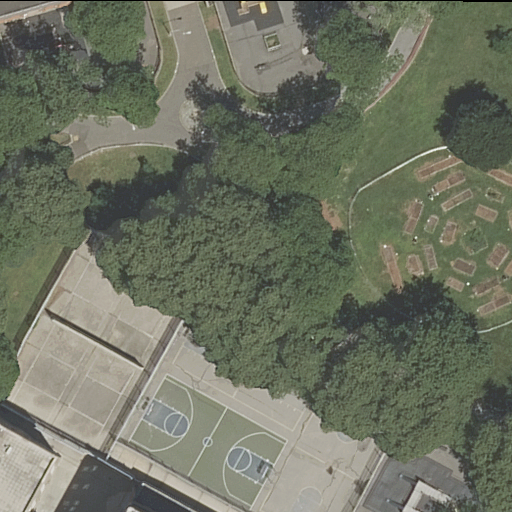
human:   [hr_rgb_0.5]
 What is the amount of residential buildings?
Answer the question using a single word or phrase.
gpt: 2

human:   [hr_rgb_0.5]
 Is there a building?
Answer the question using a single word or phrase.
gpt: yes

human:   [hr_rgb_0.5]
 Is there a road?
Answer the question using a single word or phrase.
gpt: yes

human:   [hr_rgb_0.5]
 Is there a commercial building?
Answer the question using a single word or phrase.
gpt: no

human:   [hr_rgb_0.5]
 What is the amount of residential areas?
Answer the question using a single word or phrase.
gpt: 1

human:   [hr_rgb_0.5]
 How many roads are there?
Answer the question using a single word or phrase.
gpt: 3

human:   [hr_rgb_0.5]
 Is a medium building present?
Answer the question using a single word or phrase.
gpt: yes

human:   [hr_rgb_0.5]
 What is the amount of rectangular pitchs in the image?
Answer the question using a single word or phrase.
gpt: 1

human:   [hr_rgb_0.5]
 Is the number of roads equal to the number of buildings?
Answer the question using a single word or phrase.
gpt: no

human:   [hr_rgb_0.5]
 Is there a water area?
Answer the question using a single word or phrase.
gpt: no

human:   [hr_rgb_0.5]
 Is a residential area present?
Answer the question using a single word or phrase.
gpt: yes

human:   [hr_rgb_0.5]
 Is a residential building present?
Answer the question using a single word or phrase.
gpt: yes

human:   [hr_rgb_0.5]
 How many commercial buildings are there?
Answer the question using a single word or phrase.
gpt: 0

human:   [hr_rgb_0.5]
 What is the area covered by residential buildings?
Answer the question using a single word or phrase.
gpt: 179m2

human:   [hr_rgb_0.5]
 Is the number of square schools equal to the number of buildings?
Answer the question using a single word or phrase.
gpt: no

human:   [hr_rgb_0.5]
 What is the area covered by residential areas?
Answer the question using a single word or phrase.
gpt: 6892m2

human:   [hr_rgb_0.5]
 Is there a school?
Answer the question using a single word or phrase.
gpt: yes

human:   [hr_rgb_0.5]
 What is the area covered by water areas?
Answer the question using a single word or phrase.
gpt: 0m2

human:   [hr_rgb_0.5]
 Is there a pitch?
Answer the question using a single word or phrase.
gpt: yes

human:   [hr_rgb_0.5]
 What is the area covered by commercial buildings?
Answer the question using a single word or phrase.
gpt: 0m2

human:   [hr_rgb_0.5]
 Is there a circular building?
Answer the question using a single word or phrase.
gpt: no

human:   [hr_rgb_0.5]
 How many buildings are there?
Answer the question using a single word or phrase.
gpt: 2

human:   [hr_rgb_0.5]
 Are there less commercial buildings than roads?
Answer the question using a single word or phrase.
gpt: yes

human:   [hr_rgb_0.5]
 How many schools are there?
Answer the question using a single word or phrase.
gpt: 1

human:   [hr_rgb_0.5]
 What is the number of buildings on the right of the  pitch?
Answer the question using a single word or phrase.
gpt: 0

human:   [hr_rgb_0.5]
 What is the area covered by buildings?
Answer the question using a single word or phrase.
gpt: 179m2

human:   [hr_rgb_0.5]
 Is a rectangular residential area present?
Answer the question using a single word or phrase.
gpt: yes

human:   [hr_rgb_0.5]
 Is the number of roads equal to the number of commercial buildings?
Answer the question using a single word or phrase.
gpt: no

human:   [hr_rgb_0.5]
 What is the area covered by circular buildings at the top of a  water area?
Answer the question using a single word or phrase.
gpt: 0m2

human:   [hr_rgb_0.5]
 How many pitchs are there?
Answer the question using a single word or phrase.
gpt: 1

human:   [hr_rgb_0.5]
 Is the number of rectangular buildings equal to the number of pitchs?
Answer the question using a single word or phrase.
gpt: yes

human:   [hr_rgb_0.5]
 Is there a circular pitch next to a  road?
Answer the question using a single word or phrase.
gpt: no

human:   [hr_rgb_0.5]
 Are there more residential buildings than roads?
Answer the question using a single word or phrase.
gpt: no

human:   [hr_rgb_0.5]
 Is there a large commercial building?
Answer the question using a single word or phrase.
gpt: no

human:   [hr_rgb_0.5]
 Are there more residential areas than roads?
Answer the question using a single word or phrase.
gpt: no

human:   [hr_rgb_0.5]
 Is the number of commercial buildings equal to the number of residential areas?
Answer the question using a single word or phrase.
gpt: no

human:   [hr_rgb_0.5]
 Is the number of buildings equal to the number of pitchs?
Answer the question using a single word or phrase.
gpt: no

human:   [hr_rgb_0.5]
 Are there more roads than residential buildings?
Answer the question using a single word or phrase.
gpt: yes

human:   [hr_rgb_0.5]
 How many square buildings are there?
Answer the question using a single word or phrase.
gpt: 0

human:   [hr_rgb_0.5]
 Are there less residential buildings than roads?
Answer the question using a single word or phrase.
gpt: yes

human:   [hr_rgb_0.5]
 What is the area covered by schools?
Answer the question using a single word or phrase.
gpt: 3561m2

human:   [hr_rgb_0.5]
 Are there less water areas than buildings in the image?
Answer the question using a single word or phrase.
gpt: yes

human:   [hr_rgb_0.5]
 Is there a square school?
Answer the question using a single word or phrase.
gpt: no

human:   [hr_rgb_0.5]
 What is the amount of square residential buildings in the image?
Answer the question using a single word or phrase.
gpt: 0

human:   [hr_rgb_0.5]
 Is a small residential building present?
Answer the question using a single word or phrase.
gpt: yes

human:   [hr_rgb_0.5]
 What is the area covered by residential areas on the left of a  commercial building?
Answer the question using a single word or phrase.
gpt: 0m2

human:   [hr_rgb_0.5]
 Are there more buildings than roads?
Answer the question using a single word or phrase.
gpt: no

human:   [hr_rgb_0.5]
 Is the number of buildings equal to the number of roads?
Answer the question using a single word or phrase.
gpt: no

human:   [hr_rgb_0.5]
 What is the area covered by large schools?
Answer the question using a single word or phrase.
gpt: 3561m2

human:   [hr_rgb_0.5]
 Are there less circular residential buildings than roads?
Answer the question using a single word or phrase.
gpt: yes

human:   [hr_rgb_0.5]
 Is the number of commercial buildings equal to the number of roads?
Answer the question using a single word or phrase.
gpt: no

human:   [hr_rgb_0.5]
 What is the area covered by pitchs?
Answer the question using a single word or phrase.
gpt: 415m2

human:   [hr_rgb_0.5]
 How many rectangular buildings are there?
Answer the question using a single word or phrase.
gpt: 1

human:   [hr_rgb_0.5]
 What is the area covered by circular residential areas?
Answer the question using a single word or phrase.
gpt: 0m2

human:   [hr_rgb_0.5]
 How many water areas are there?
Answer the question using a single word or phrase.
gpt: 0

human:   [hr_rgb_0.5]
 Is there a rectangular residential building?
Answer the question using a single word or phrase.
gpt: yes

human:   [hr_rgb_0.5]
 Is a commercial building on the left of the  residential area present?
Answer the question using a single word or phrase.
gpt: no

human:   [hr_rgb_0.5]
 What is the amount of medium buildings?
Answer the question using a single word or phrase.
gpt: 1

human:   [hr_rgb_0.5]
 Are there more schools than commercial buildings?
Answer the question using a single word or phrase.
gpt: yes

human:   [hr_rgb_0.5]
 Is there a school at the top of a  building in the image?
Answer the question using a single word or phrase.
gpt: no

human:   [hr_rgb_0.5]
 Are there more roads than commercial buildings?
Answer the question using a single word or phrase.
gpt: yes

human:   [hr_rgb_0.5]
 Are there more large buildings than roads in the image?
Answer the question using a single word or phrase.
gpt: no

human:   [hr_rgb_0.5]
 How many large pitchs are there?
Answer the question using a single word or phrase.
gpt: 0

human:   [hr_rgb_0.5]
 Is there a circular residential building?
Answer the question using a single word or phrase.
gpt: no